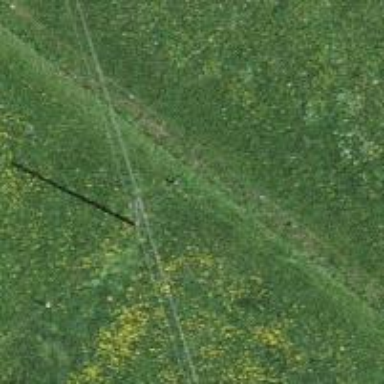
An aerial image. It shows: Minor power line.